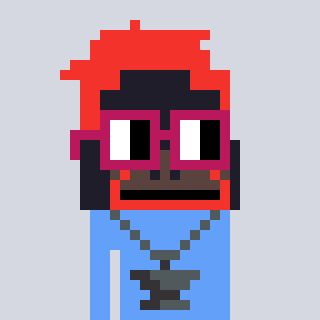
a pixel art character with square dark red glasses, a orangutan-shaped head and a blue-colored body on a cool background